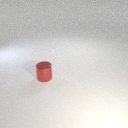
small red metal cylinder